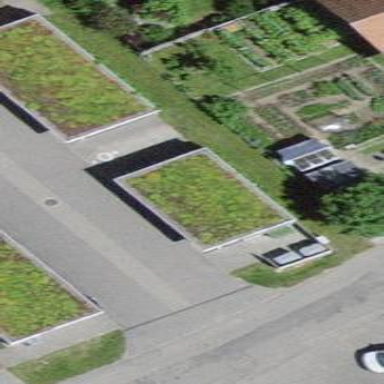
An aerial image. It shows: View of roof of building.